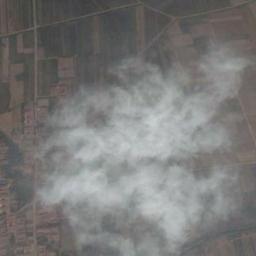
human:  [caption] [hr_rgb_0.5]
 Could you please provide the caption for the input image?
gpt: Large group of white clouds on brown and green intersecting fields .

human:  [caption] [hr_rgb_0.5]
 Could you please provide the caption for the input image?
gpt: The stratus clouds are located above the khaki farmland and some buildings are next to the farmland .

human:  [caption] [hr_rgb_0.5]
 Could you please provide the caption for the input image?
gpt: A large cloud of white clouds floated above the hills .

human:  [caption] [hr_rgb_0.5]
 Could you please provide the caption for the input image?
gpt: The white cloud is above bare farmland .

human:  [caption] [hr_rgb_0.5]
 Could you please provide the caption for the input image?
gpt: There are gauzy clouds over many farmlands .